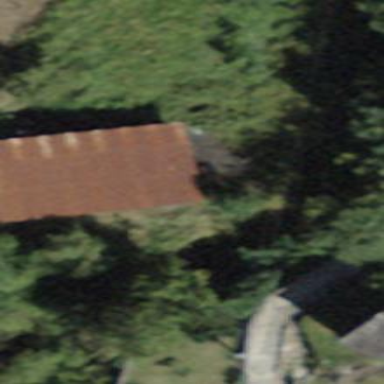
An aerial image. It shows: Hut.